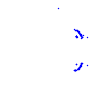
Particle: proton